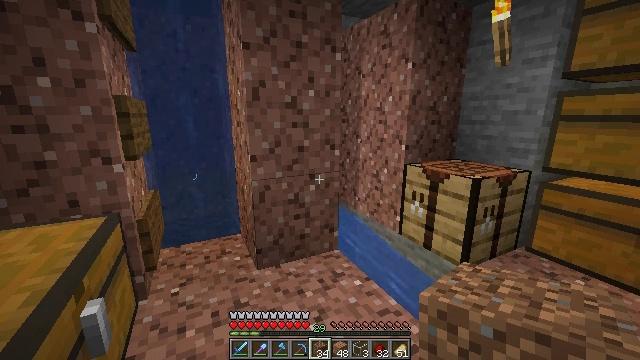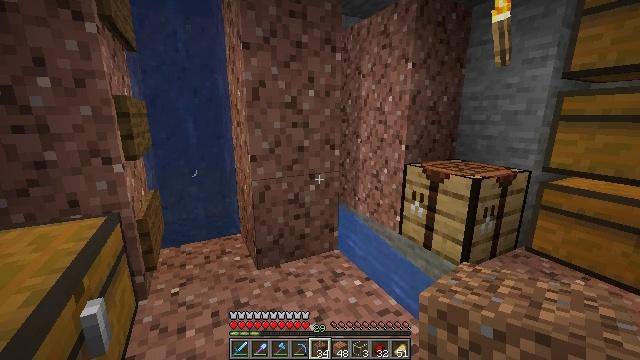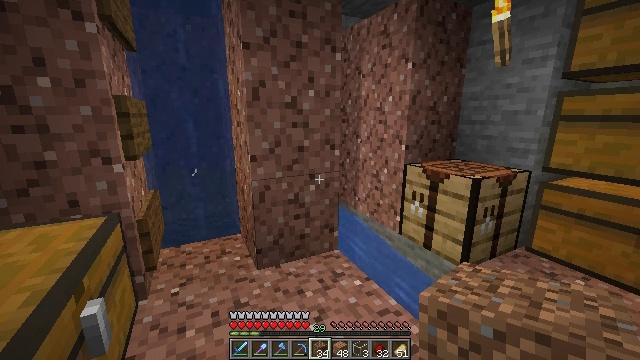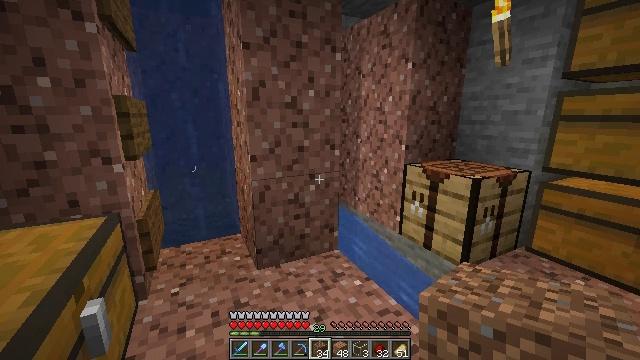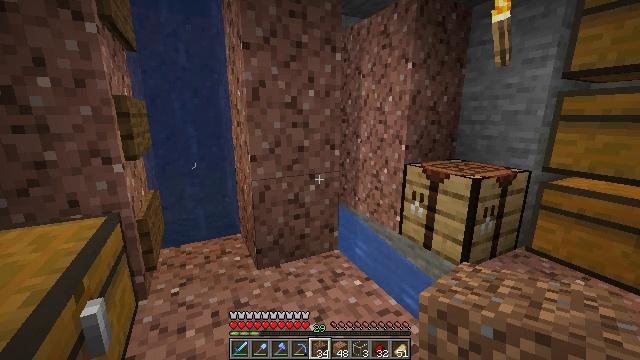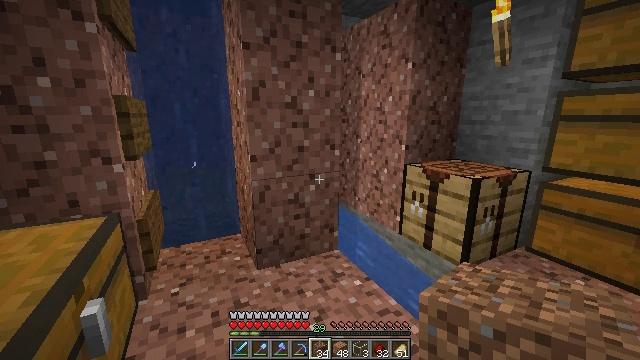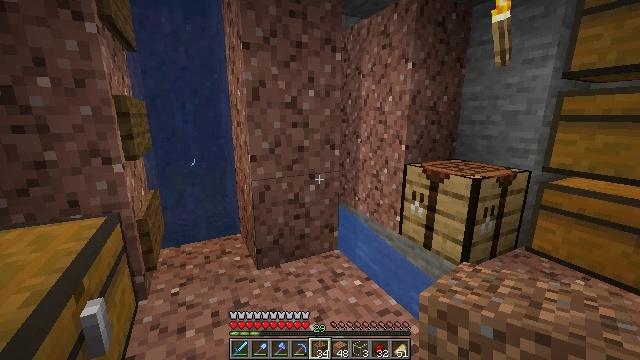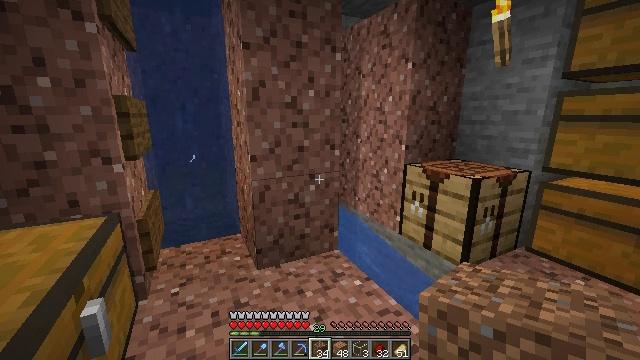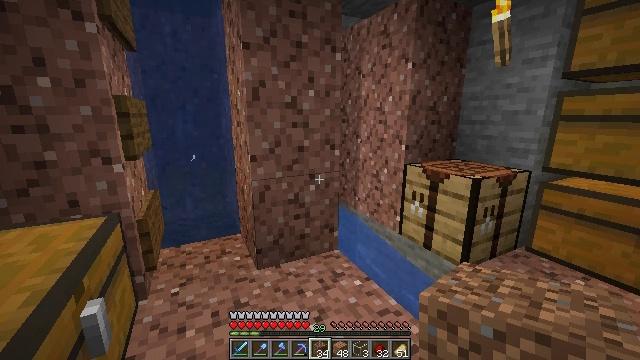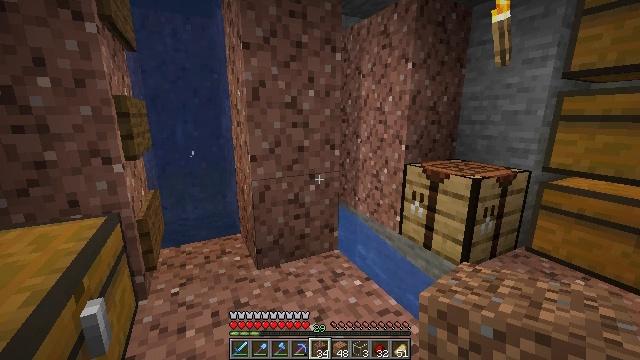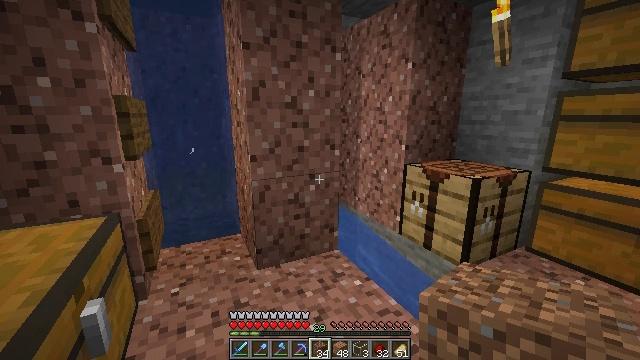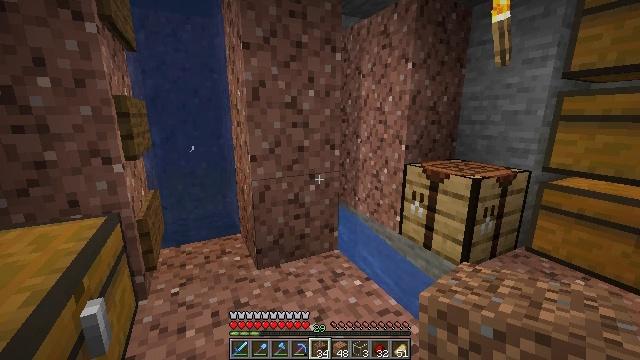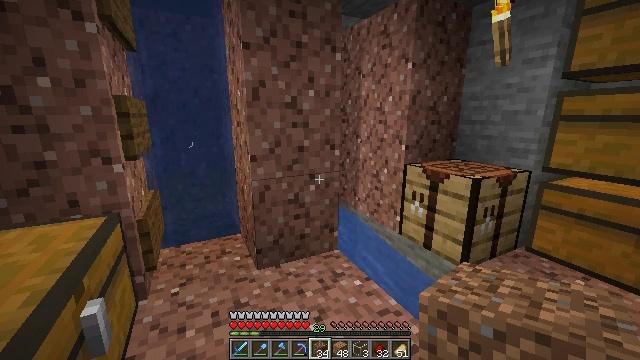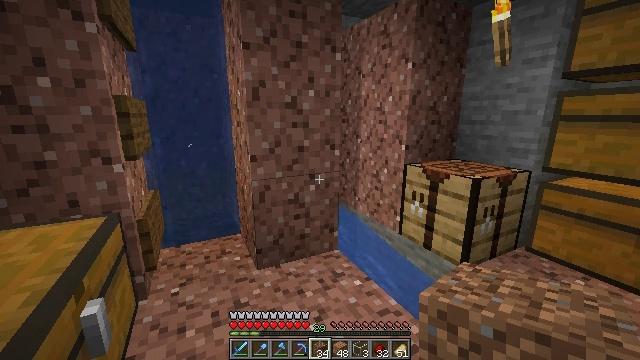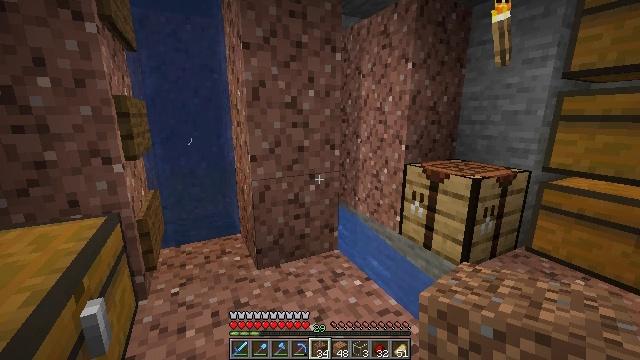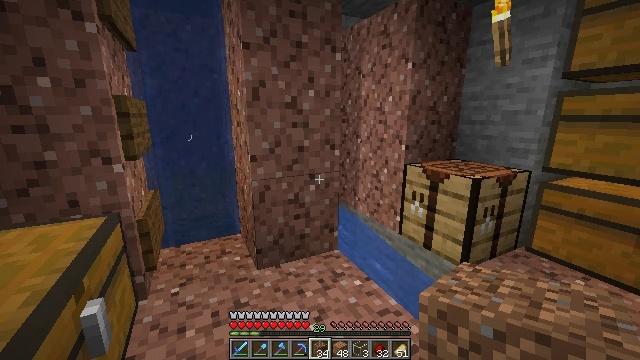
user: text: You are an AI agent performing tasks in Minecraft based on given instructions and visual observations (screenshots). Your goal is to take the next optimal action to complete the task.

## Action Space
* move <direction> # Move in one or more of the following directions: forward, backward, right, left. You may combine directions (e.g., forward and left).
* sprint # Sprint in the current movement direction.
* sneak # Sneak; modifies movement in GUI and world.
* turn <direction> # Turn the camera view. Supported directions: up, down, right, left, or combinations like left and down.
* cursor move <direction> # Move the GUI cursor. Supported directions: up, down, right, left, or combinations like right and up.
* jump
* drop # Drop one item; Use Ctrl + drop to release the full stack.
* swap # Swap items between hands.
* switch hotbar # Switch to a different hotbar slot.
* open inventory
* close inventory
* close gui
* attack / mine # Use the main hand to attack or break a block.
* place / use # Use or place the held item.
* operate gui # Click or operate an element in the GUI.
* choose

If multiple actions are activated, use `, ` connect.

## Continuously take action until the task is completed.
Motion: motion action
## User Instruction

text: Make a golden helmet with gold ingots.
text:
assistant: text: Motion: no_op
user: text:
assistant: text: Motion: no_op
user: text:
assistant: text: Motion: no_op
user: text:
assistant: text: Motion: no_op
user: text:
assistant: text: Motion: no_op
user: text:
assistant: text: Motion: no_op
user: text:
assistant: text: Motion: no_op
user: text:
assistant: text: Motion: no_op
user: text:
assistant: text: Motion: no_op
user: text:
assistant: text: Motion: no_op
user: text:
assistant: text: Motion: no_op
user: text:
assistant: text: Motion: no_op
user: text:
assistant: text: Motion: no_op
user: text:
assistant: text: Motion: no_op
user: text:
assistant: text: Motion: no_op
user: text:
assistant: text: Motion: no_op
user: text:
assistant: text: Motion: no_op
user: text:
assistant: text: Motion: no_op
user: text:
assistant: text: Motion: no_op
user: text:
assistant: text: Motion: no_op
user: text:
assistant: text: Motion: no_op
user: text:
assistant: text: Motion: no_op
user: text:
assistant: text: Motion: no_op
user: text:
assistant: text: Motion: no_op
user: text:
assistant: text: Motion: no_op
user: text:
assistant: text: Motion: no_op
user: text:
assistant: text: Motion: no_op
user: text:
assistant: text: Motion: no_op
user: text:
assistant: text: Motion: no_op
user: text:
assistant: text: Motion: no_op